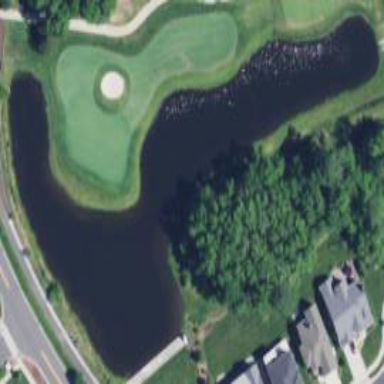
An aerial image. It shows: Picturesque scene of golf course with lateral water hazard.